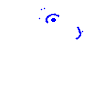
Particle: proton